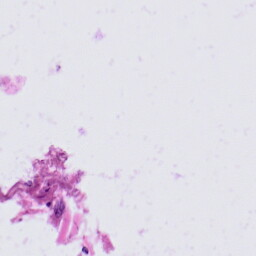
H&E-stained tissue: Skin